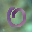
Label: 0